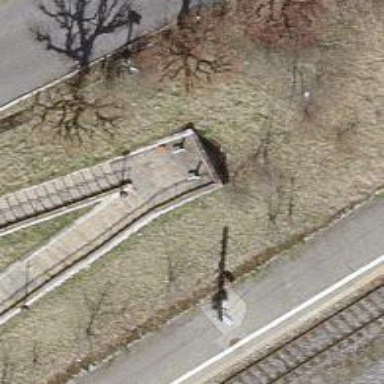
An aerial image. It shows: Red bench.